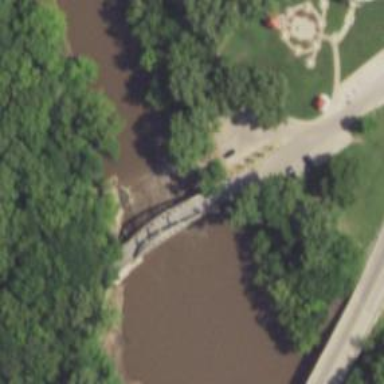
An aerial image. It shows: There is bridge in the image.